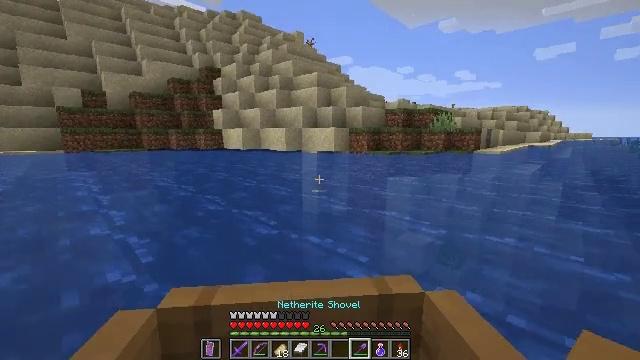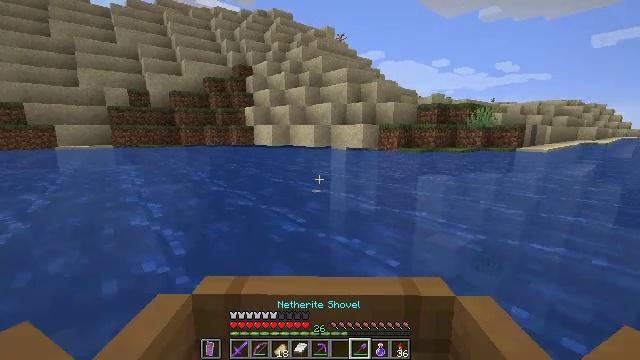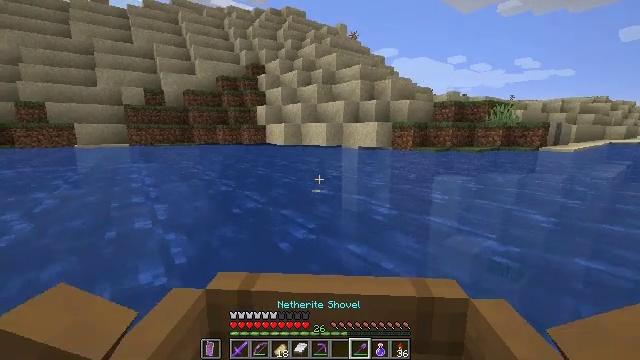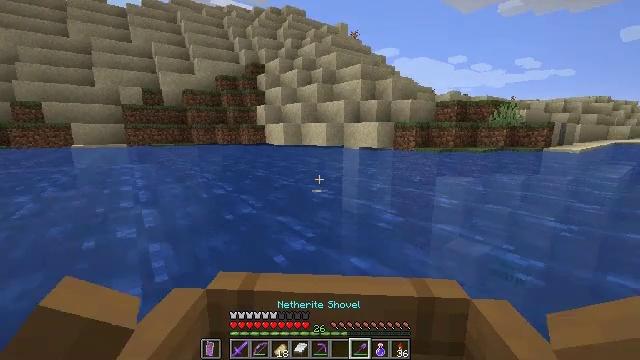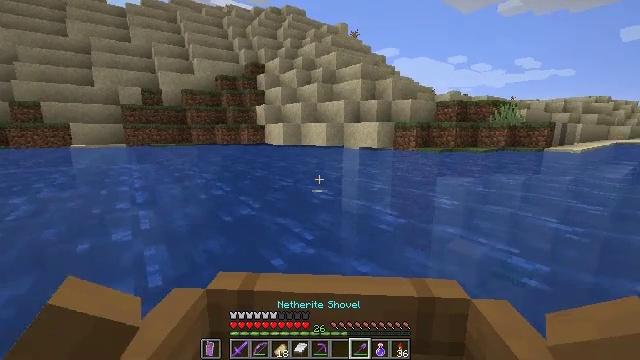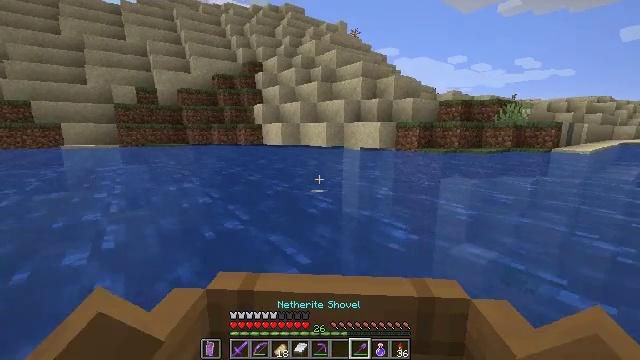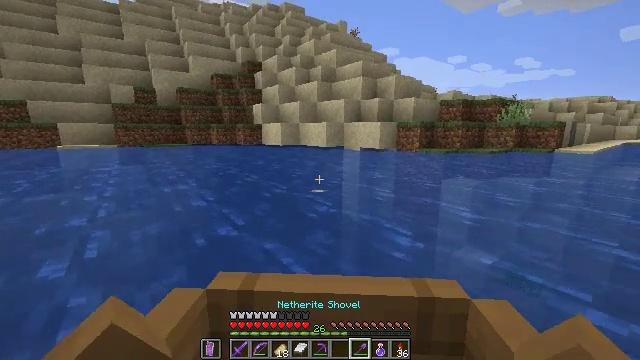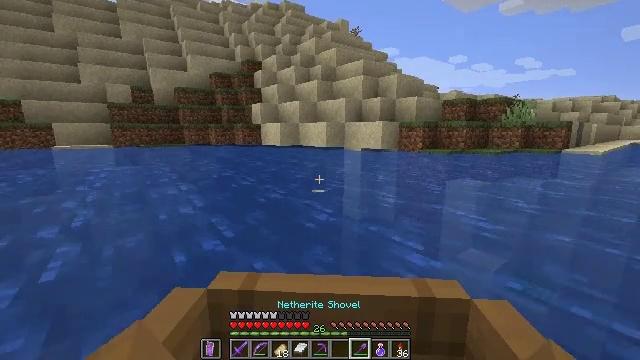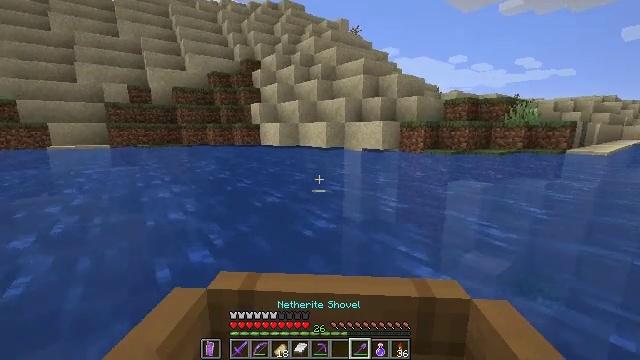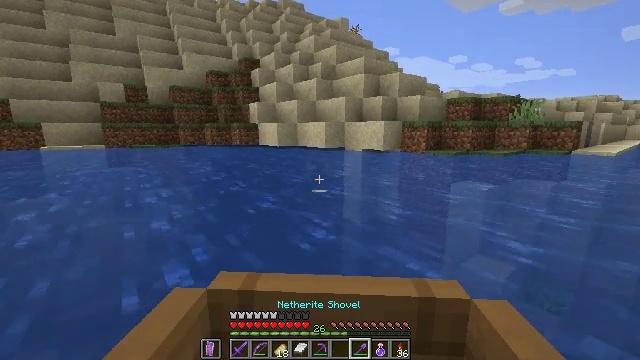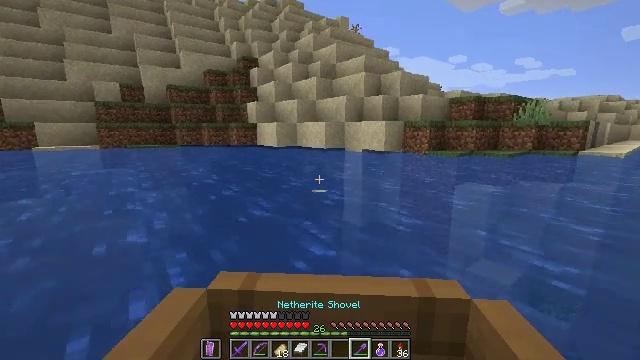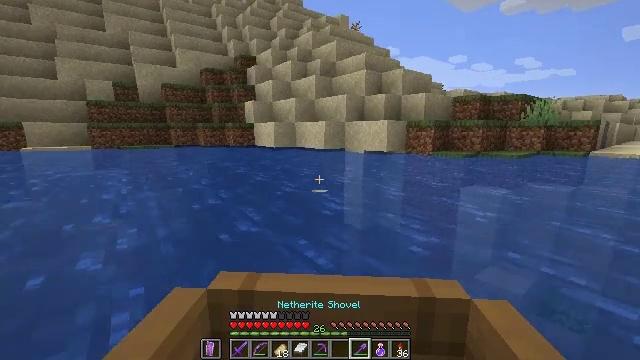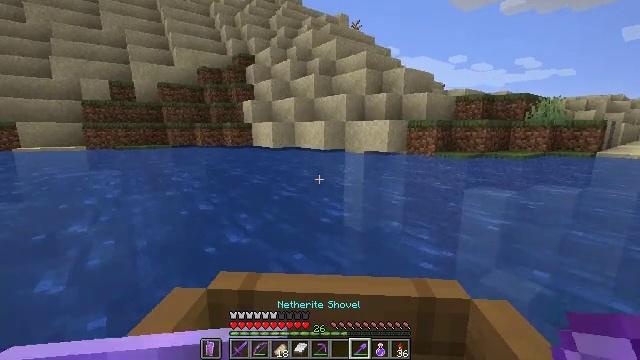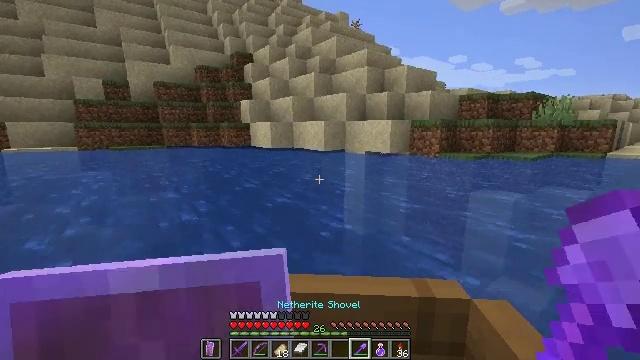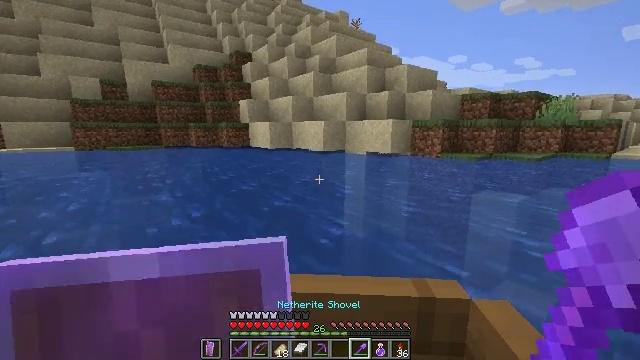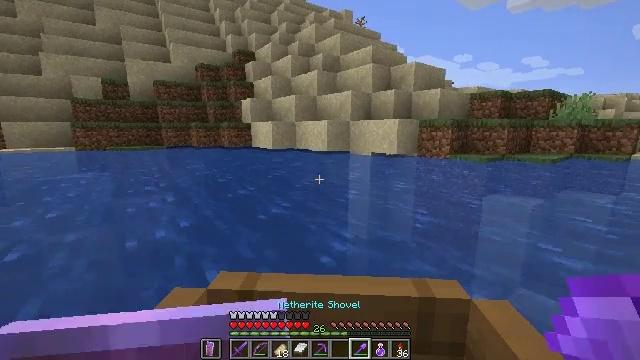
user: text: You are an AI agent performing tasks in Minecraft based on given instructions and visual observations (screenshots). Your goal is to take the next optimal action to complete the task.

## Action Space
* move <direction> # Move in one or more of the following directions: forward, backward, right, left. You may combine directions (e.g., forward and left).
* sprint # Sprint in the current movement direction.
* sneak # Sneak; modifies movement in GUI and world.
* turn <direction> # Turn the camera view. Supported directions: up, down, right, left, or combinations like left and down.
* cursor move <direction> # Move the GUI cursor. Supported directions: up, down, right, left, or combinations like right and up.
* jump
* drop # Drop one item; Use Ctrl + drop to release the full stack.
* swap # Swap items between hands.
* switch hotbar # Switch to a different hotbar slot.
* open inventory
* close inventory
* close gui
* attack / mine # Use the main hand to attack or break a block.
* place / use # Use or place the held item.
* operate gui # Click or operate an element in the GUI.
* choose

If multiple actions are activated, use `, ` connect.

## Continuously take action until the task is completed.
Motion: motion action
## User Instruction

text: Break the sand block.
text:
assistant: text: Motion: move forward, turn left
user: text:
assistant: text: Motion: move forward, turn left
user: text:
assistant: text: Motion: move forward
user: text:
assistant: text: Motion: move forward
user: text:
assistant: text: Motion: move forward
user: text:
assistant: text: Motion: move forward
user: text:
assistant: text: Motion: move forward
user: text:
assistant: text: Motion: move forward
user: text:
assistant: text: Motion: move forward
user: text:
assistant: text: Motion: no_op
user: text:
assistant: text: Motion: no_op
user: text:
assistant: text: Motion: no_op
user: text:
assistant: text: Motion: no_op
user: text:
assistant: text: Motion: move left
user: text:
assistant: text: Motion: move left
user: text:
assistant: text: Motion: move forward and move left
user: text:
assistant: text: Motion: move forward
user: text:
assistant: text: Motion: move forward
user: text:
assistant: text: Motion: move forward
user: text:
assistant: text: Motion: move forward
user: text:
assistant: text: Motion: move forward
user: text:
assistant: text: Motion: move forward and move right
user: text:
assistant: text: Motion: move forward and move right
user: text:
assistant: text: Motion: move forward and move right
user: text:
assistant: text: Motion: no_op
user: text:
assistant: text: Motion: no_op
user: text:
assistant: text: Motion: no_op
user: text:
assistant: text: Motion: no_op
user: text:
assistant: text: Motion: no_op
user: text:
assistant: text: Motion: no_op